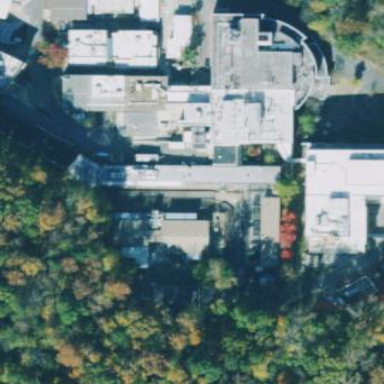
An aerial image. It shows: University building.